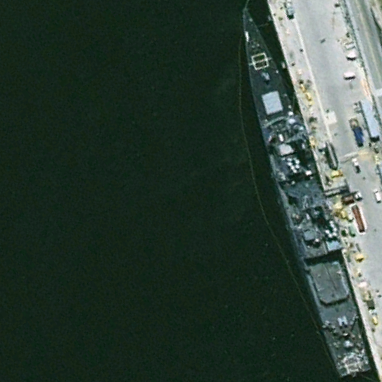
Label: cruiser